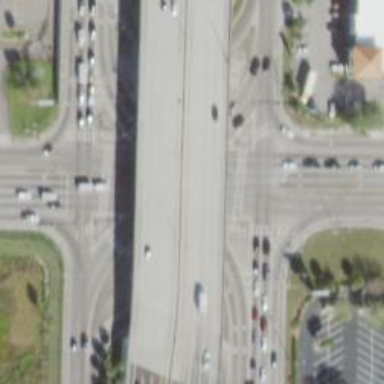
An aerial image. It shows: Primary link highway with asphalt surface.